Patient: sex M, age 67
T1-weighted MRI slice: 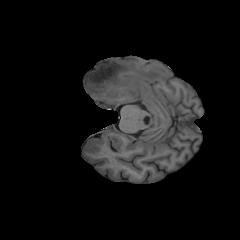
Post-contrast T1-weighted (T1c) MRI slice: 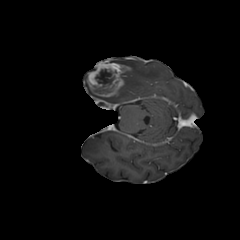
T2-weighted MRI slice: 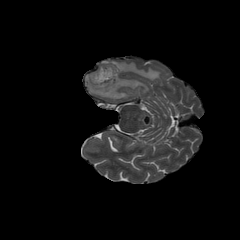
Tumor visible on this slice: yes
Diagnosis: Glioblastoma, IDH-wildtype
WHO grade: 4